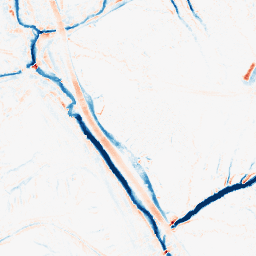
Category: morphological
Decomposition family: morphological
Decomposition parameters: operation: average
size: 5
Upsampling method: quadratic
Upsampling parameters: scale: 8
Upsampling scale: 8